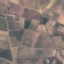
Land use / land cover: PermanentCrop